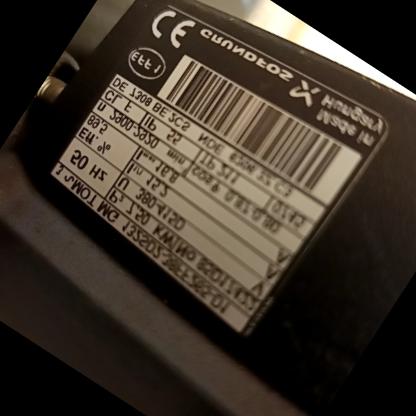
Klasa: tabliczka-znamionowa